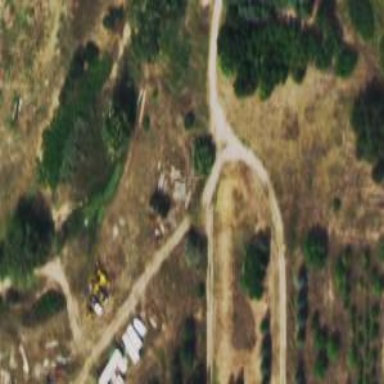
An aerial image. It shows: Driveway leading to service road.